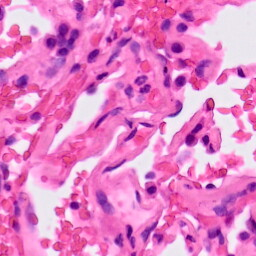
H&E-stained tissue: Lung